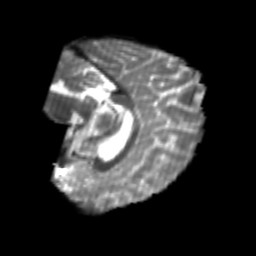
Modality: T2w
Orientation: sagittal
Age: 22
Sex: female
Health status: healthy
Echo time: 0.074 s